Question: I am working on a computer cluster and testing out how to use a Jupyter notebook on it. I encountered this problem while trying to use ggplot2. I've tried installing the package in the notebook, with R in the command line, and with conda install, and r-ggplot2 (version 2.2.1) shows up in conda packages. Any ideas?

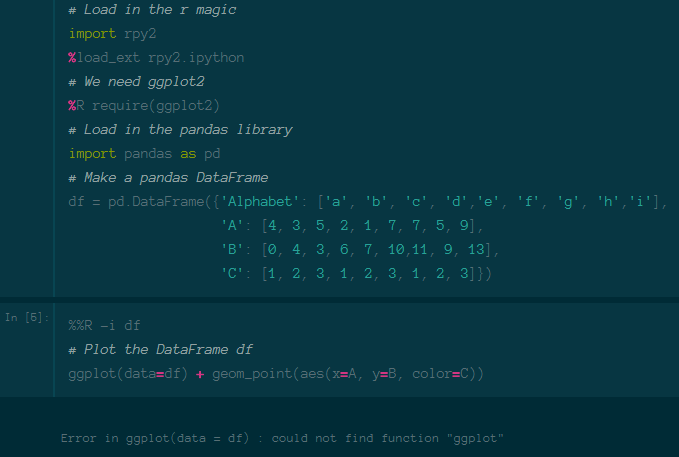
Answer: Judged by your screenshot, you are running a python-based notebook. It looks as if you are trying to use 'ggplot' as part of the python package 'rpy2'.
Based on <URL>, 'ggplot' is present in 'rpy2.robjects.lib.ggplot2', so you might want to try something like
'''
from rpy2.robjects.lib.ggplot2 import ggplot
...
ggplot(data=df)
'''